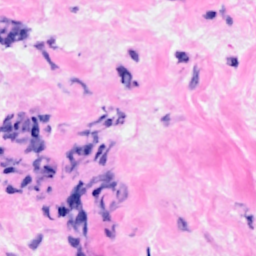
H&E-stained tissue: Breast